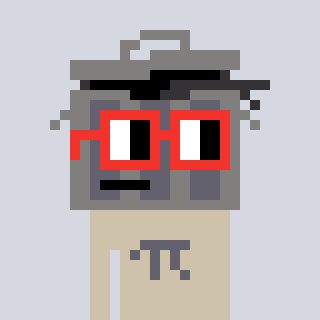
a pixel art character with square red glasses, a trashcan-shaped head and a bege-colored body on a cool background